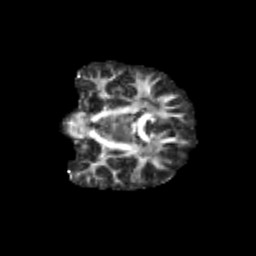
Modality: FA
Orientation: coronal
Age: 11
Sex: female
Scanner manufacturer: siemens
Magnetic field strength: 3 T
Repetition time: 3.8 s
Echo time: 0.07 s